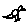
Label: bird